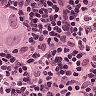
Metastatic tissue present: yes